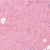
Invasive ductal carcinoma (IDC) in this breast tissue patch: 0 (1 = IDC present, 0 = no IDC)